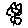
Label: flower